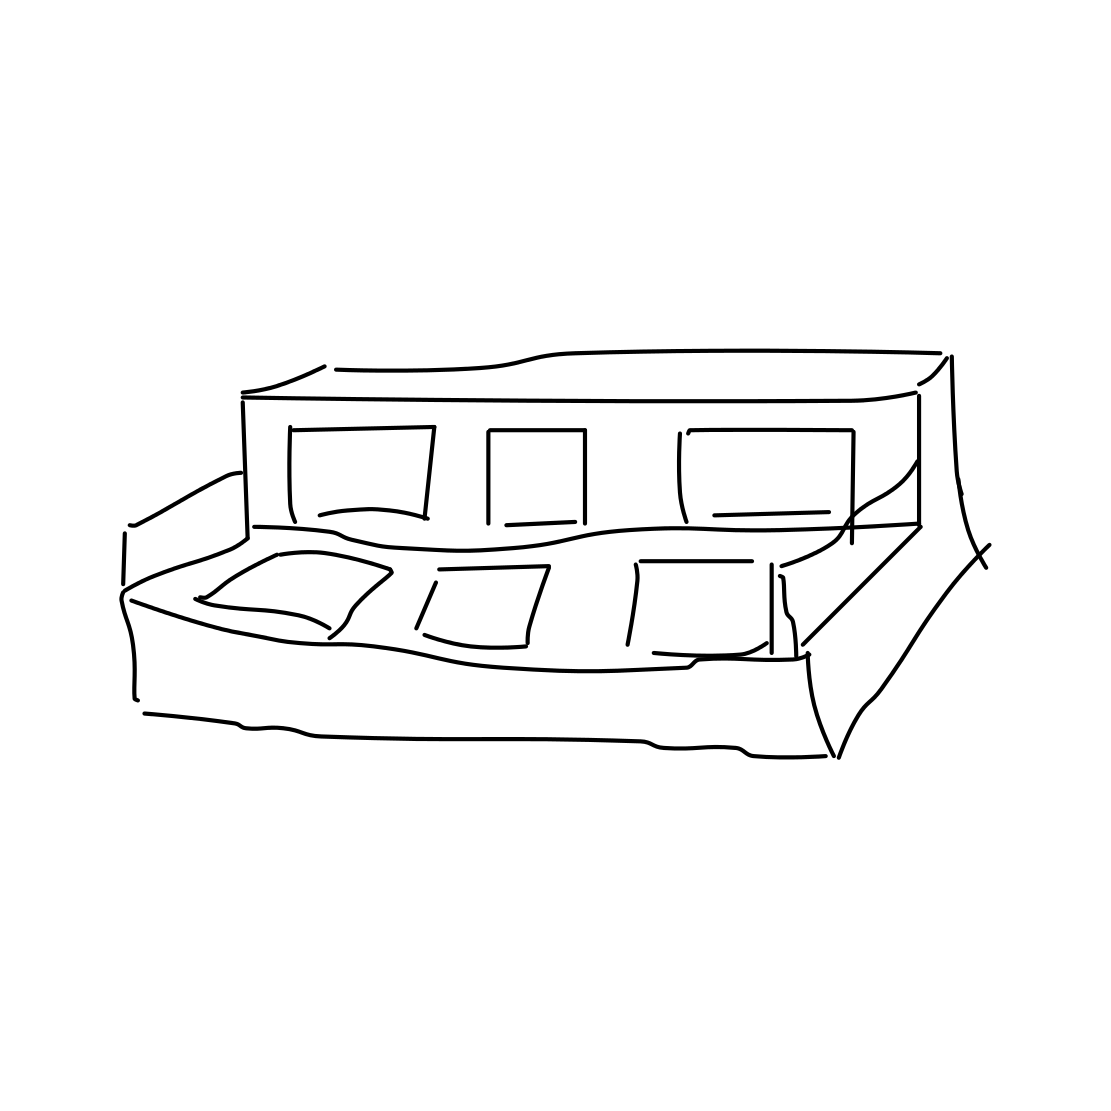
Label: couch